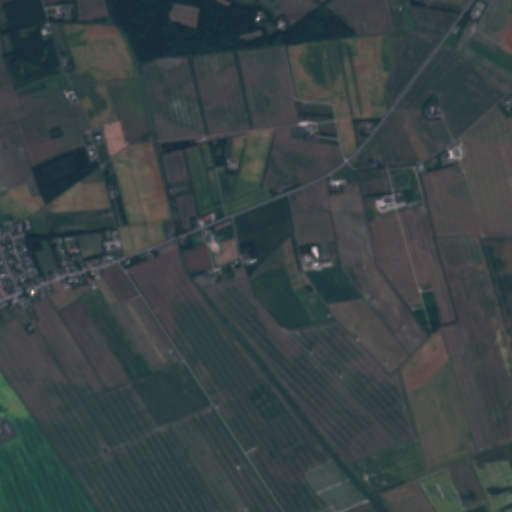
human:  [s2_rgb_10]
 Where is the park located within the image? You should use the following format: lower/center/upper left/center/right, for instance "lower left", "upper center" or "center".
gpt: The park is located in the center left of the image.
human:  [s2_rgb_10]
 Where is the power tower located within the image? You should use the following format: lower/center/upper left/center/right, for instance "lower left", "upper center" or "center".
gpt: The power tower is located in the upper right of the image.
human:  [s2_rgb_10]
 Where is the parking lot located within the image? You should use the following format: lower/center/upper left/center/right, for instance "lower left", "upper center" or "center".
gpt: There is no parking lot in the image.